Question: In 'cordova' when add the platform , I get the message in CMD
> Adding android project...

but not added the platform 'android'. so how can i add this platform.
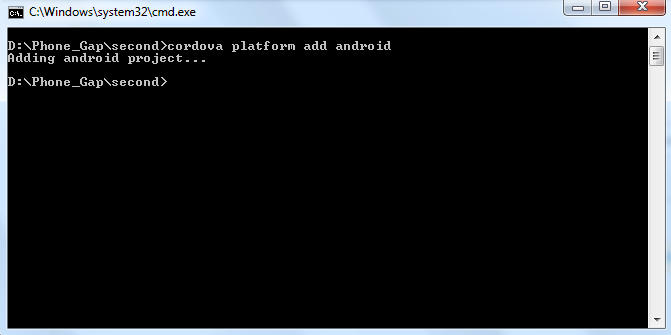
Answer: you can add platform inside the project.
'''
cordova create hello com.example.hello HelloWorld
cd hello
cordova platform add android
'''
check your platform
'''
cordova platform ls
'''